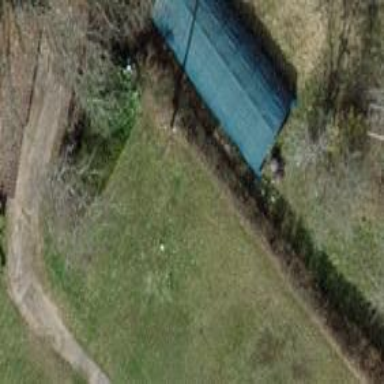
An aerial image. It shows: Shed.